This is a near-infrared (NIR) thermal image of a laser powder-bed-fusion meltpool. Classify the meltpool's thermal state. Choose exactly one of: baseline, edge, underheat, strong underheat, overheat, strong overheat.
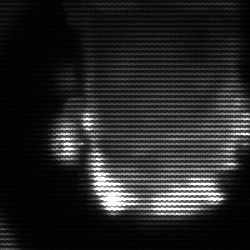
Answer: baseline